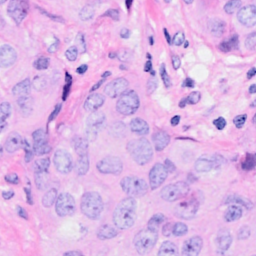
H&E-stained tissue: Breast